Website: crate-barrel
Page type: customer-info-address
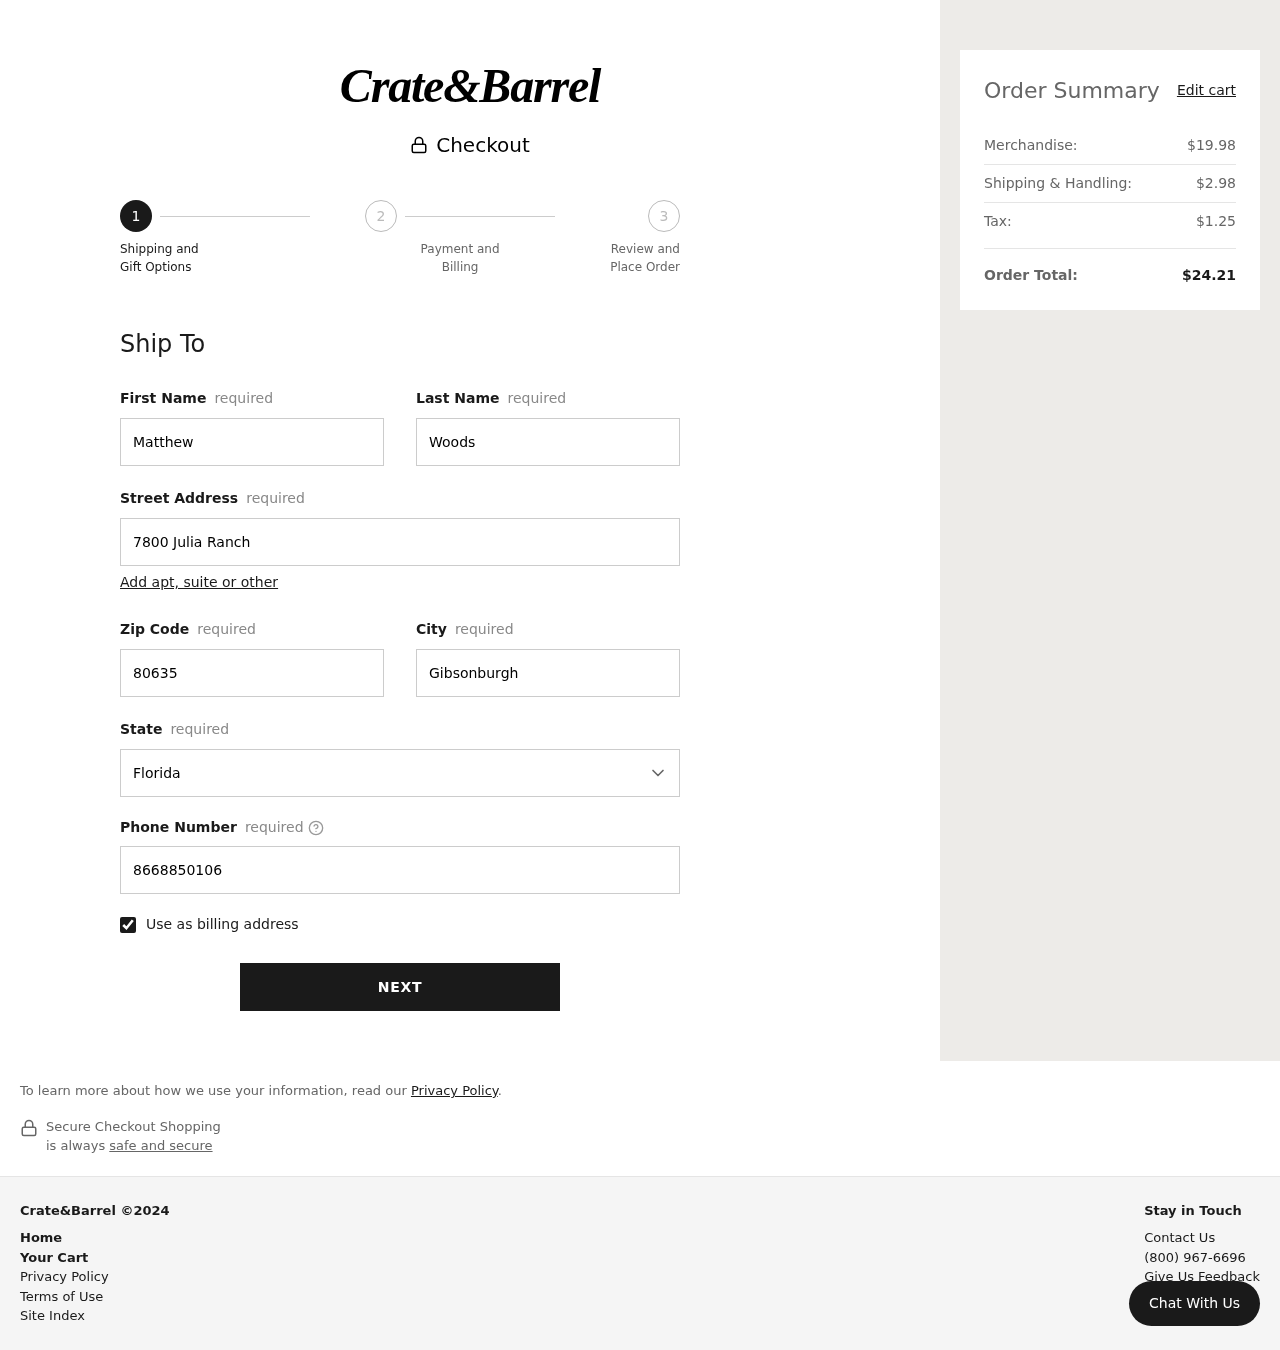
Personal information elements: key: PII_CITY
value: Gibsonburgh
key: PII_FIRSTNAME
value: Matthew
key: PII_LASTNAME
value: Woods
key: PII_PHONE
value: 8668850106
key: PII_POSTCODE
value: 80635
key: PII_STATE
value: Florida
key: PII_STREET
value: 7800 Julia Ranch
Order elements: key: ORDER_SUBTOTAL
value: $19.98
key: ORDER_SHIPPING_COST
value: $2.98
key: ORDER_TAX
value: $1.25
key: ORDER_TOTAL
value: $24.21